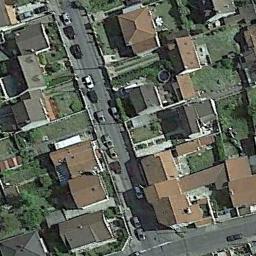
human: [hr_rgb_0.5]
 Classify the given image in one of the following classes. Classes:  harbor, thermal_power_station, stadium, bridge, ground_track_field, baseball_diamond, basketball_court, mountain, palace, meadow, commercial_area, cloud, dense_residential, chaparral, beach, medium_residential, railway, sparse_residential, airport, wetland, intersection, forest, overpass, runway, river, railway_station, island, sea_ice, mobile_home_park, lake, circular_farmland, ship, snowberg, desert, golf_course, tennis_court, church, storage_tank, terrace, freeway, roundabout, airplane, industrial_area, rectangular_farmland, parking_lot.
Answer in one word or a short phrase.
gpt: dense_residential